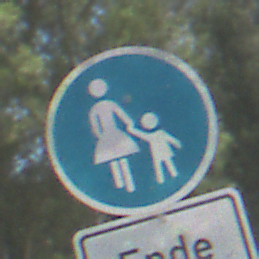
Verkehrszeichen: Gehweg
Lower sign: HinweisDurchVerbaleAngabe2
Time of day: Midday
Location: Outdoor (Nature)
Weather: Clear
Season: NotSpecified
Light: Natural